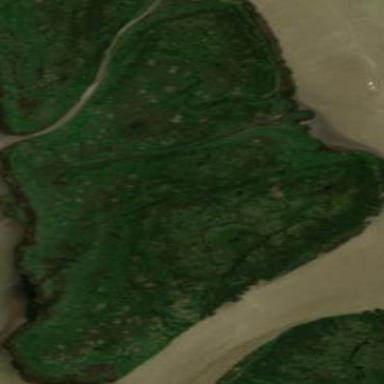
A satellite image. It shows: Island in marshy wetland area.